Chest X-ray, PA view. Patient: 47 years old, sex F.
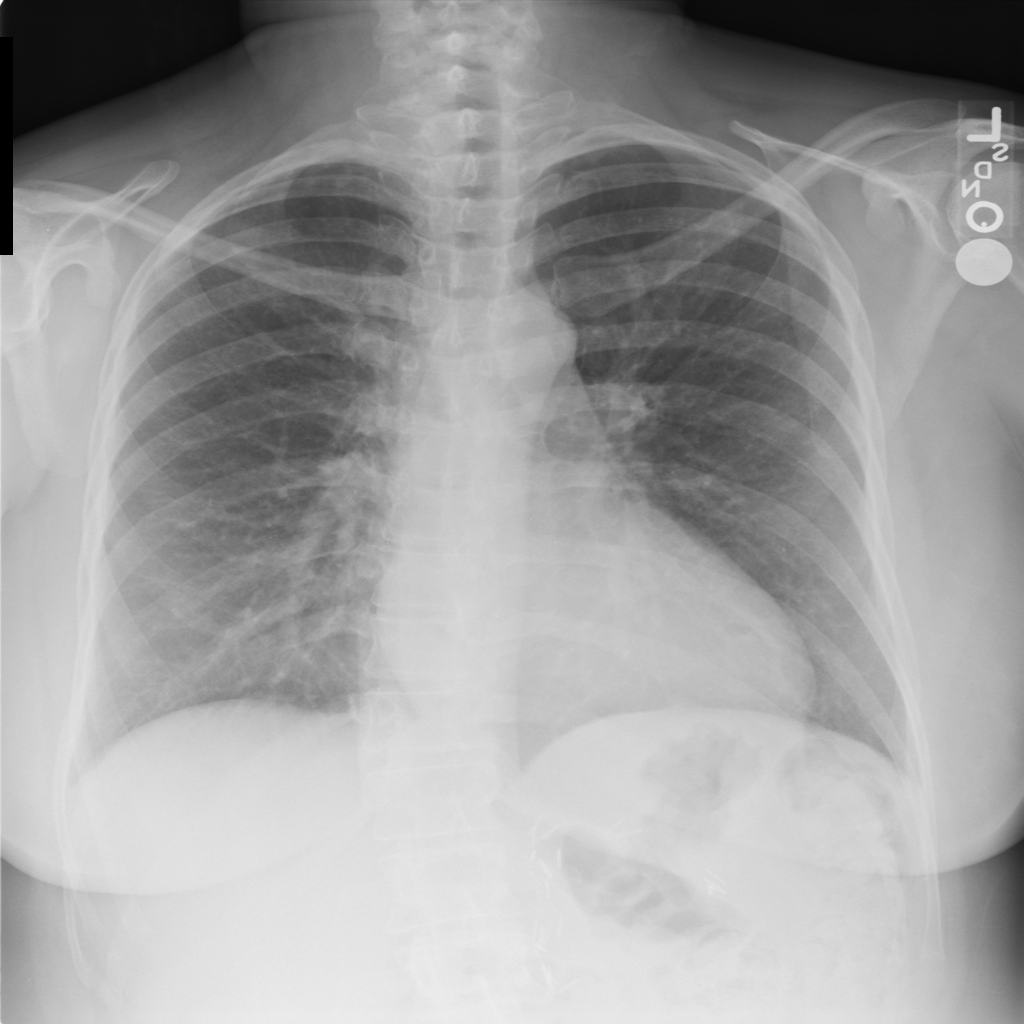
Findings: No Finding